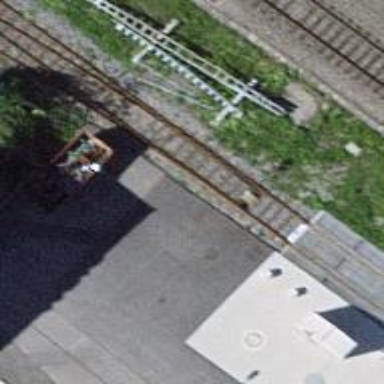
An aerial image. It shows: Railway switch.